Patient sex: M
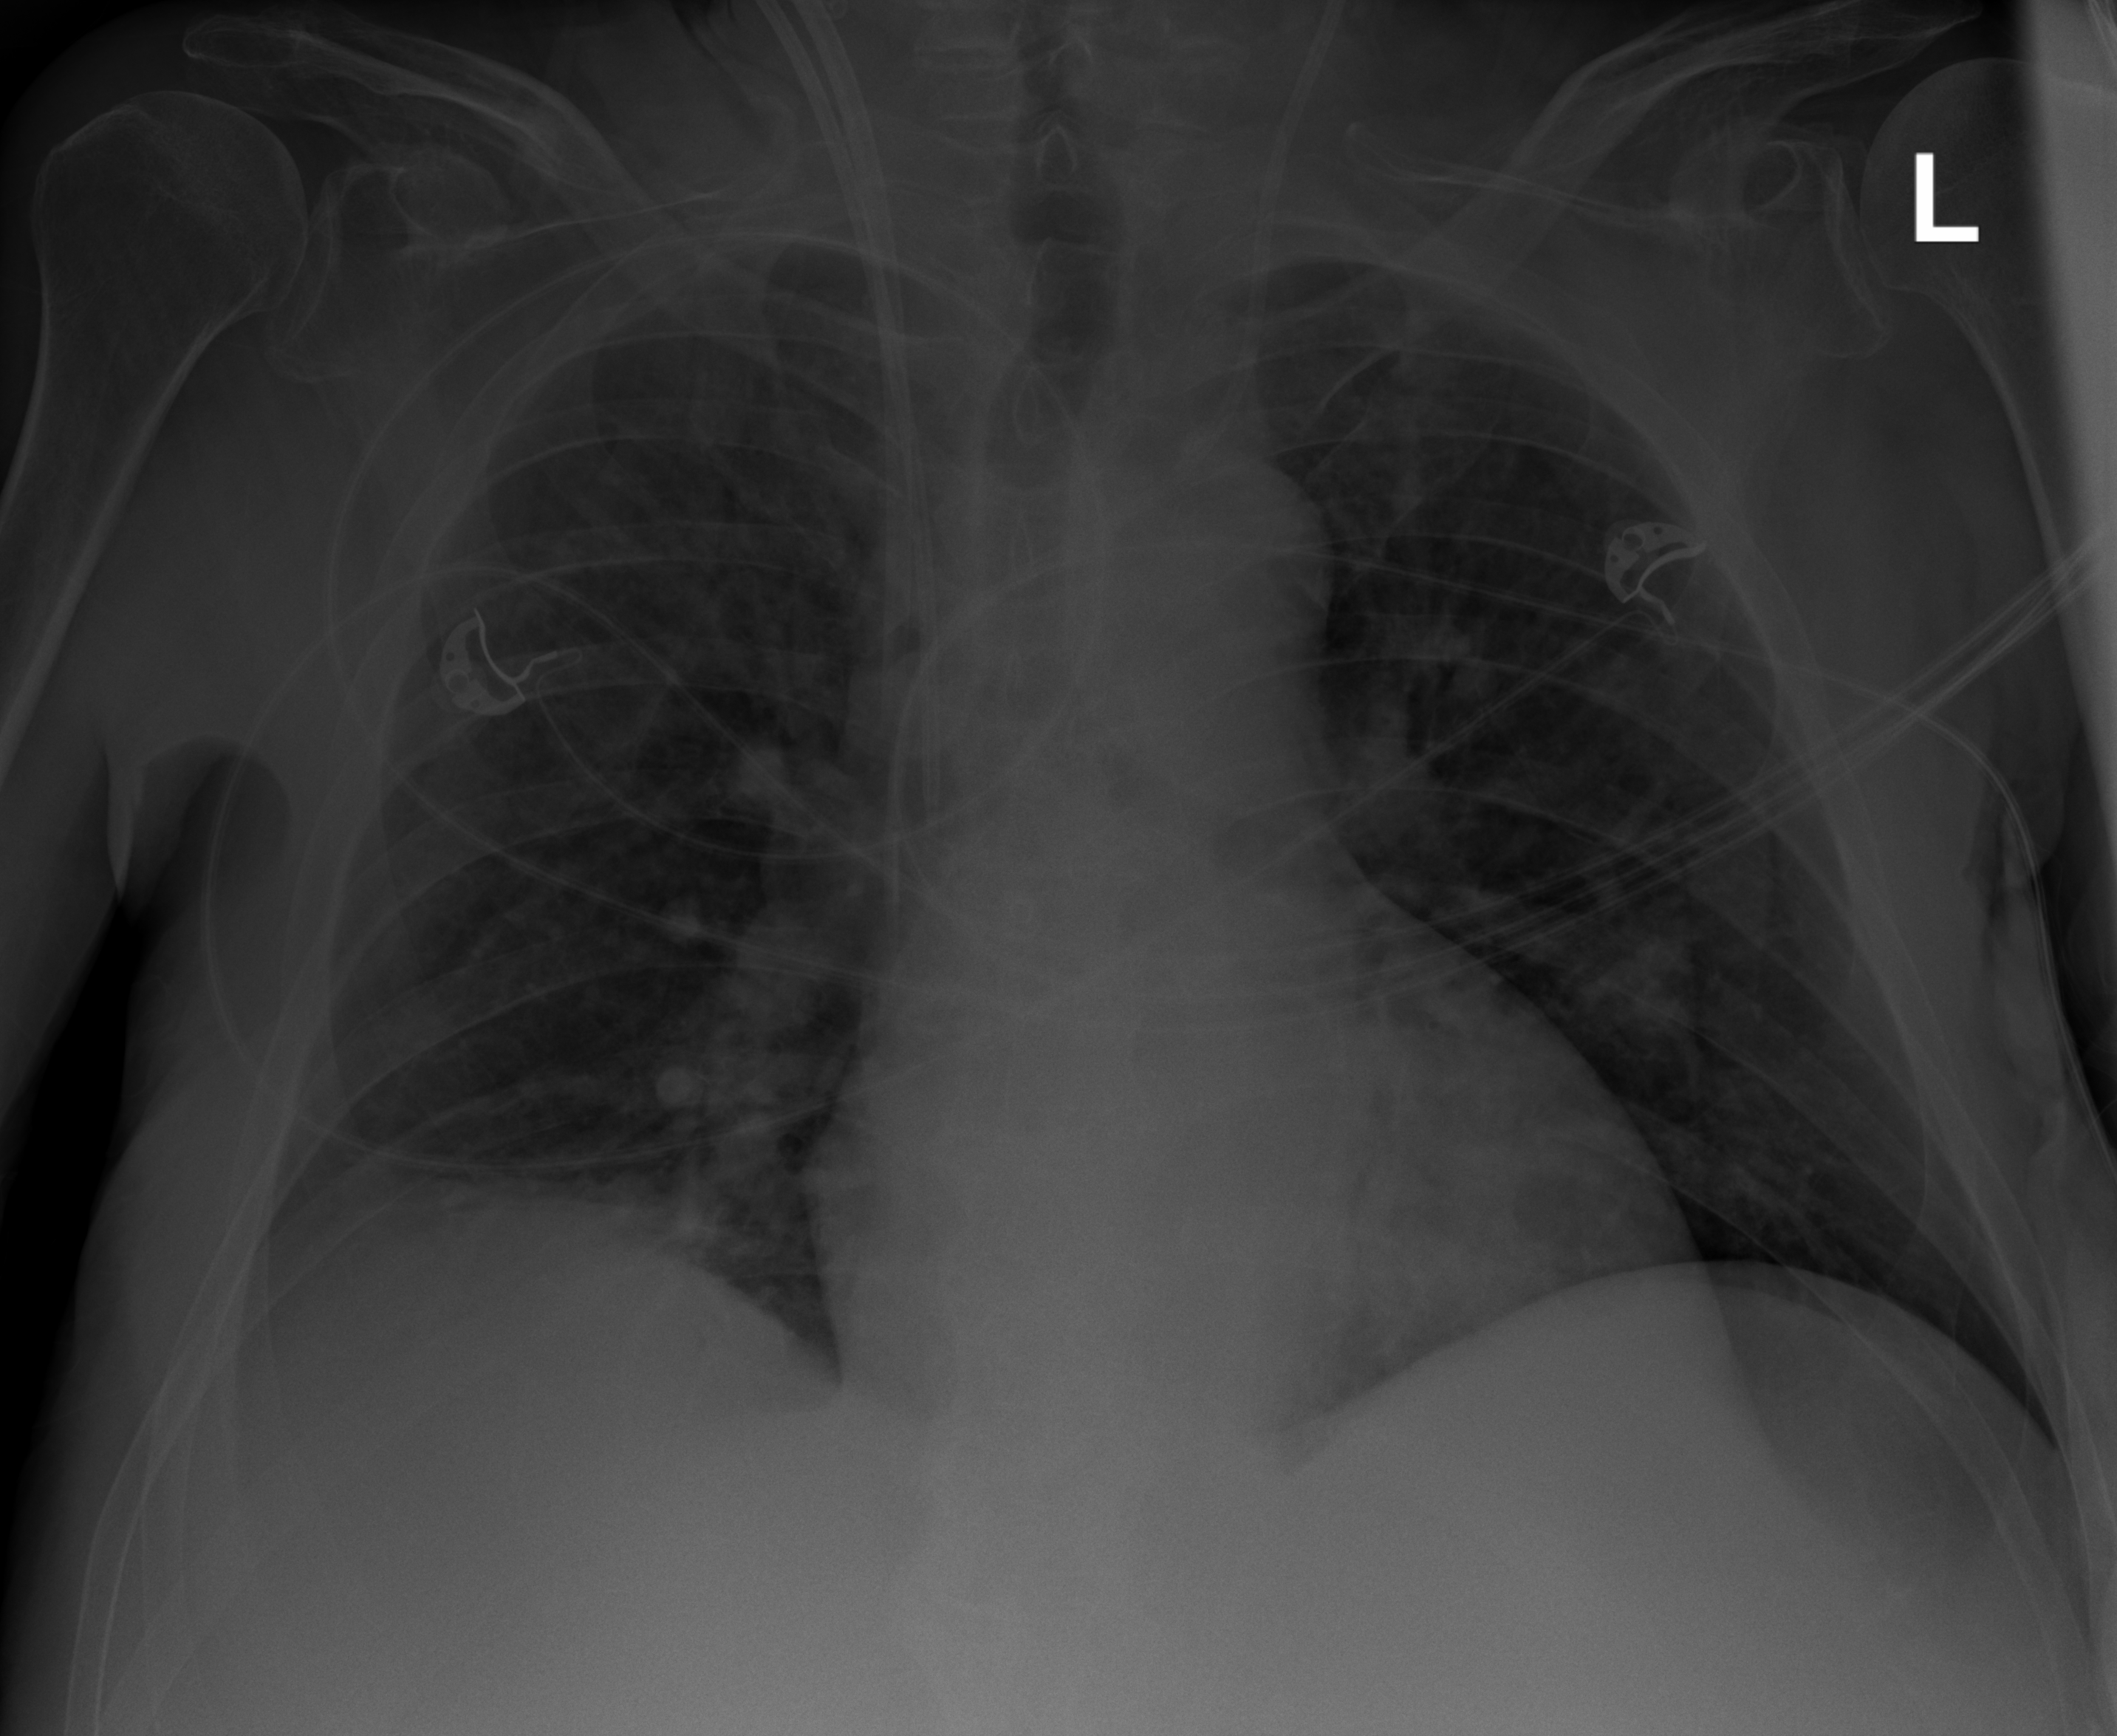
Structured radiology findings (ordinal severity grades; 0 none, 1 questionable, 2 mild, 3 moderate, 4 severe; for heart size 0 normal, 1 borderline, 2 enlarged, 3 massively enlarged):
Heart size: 0
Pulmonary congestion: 0
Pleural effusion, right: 1
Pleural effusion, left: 0
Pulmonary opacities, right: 2
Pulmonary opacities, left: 2
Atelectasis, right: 1
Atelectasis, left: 1